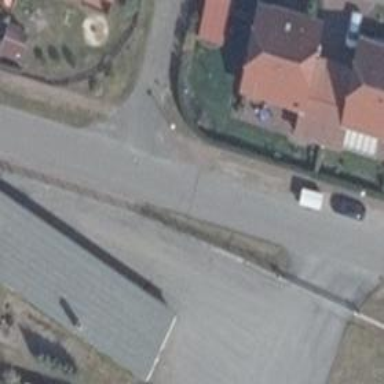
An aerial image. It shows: Asphalt road in residential area.